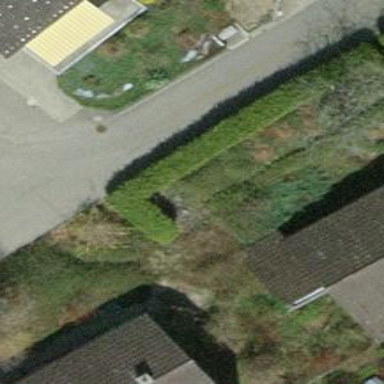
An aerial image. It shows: Hedge barrier.